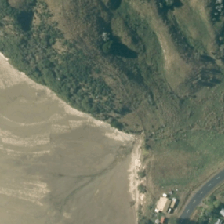
Land cover: grose_broom